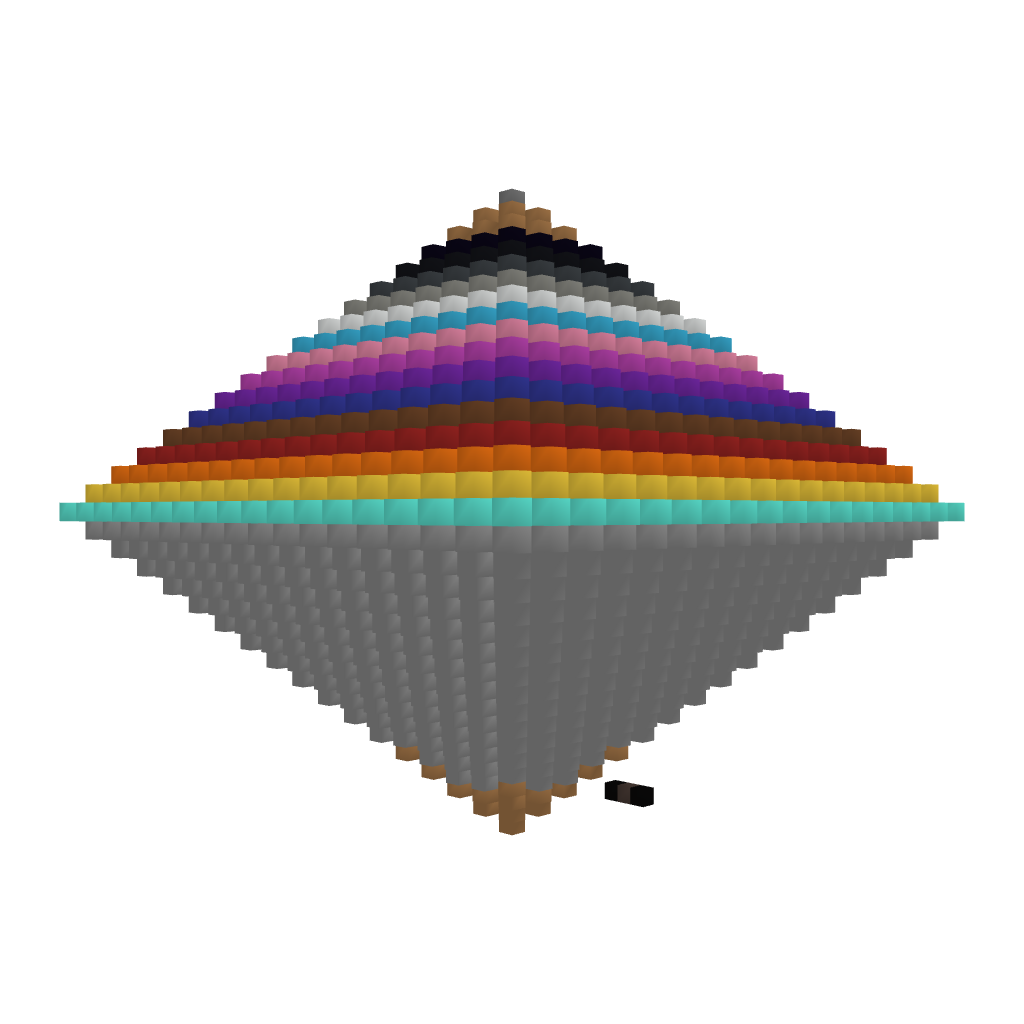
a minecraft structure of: Artistic Rainbow Pyramid